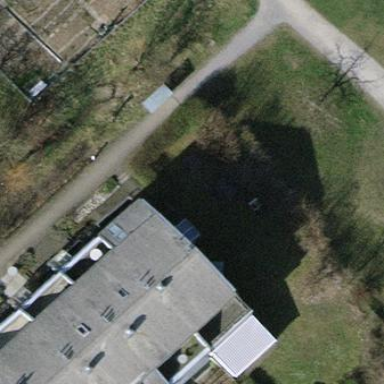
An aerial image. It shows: Simple and straightforward house.